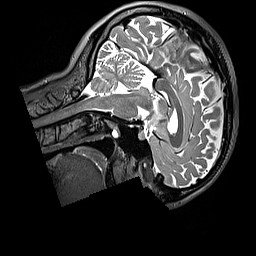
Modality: T2w
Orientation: sagittal
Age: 22
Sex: female
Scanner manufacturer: siemens
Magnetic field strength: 3 T
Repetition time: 3.2 s
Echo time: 0.408 s